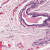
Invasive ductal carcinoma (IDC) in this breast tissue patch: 0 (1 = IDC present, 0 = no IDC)